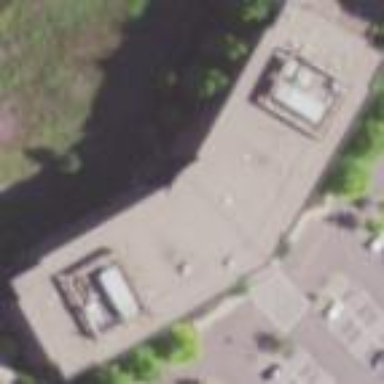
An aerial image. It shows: Office building.